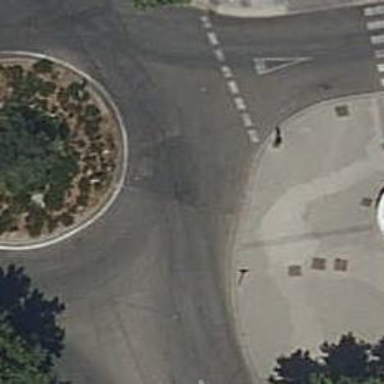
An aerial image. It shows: Pedestrian road with paving stones.